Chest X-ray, PA view. Patient: 59 years old, sex F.
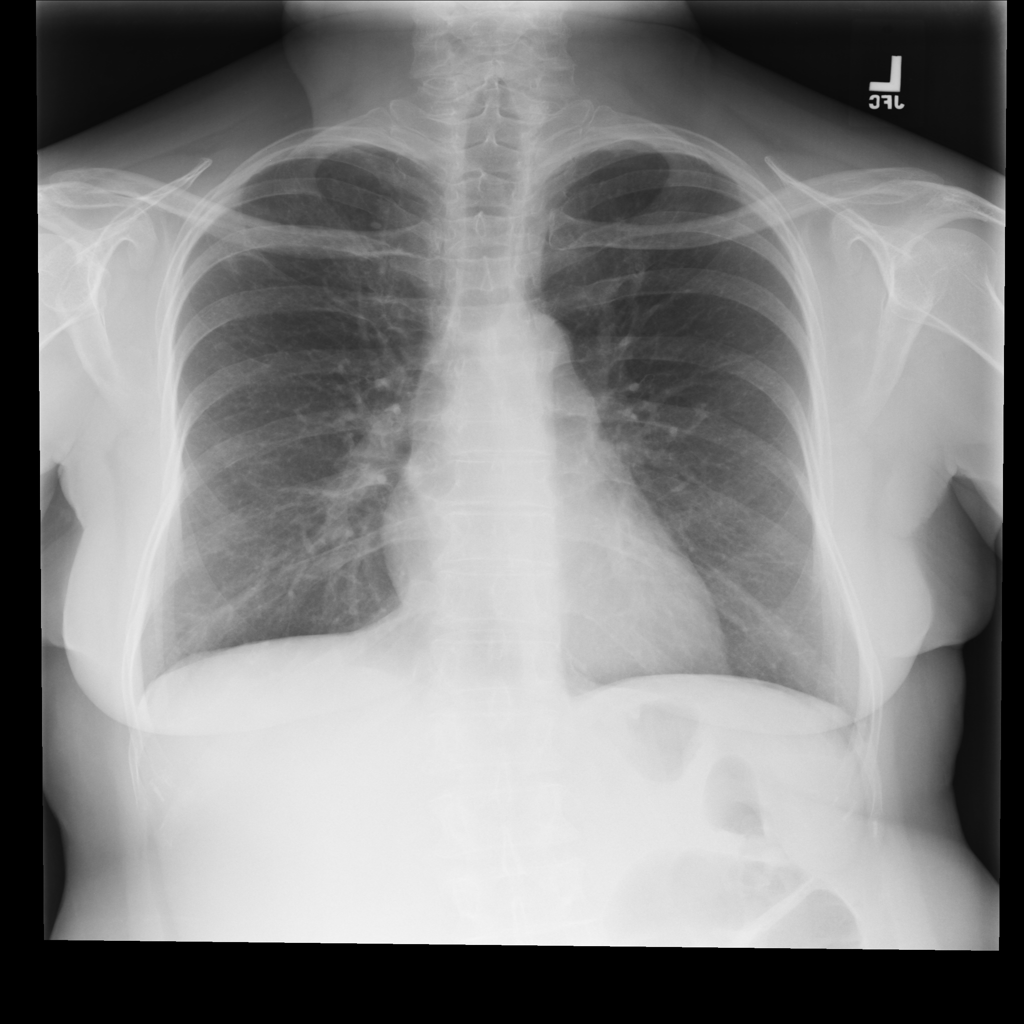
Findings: No Finding